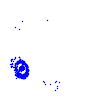
Particle: electron